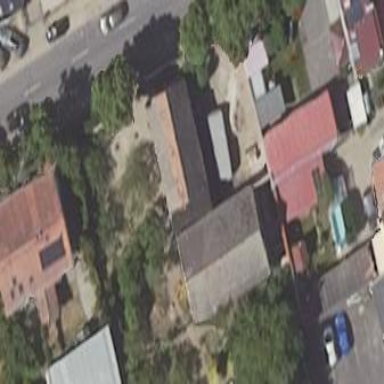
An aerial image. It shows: Shed.